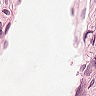
Metastatic tissue present: no